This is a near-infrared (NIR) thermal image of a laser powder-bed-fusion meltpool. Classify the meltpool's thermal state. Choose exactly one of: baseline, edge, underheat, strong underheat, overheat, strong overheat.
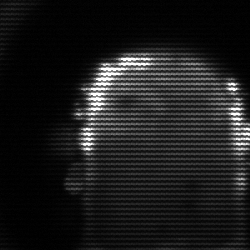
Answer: baseline